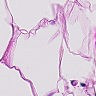
Metastatic tissue present: no